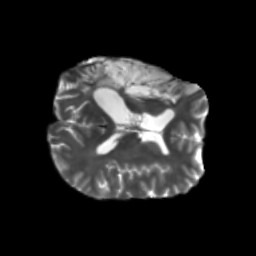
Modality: T2w
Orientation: axial
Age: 27
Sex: female
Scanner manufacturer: siemens
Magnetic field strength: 3 T
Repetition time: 5.47 s
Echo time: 0.0854 s